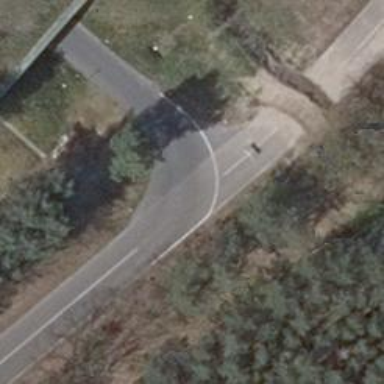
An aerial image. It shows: Unclassified road with asphalt surface.